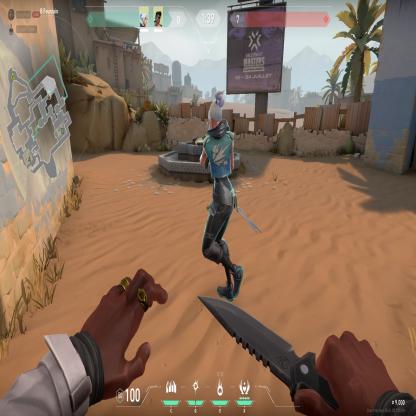
Label: teammate